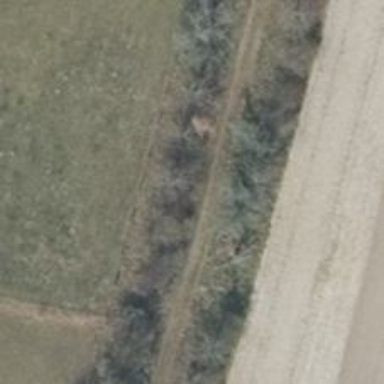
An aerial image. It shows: Row of deciduous broadleaved trees.